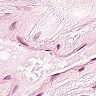
Metastatic tissue present: no